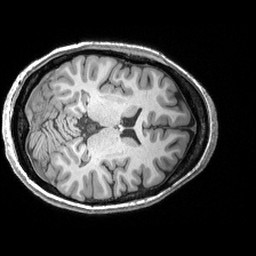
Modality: T1w
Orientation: axial
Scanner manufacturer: siemens
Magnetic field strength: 3 T
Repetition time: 2.53 s
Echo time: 0.00299 s